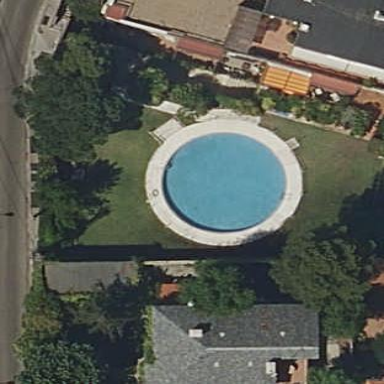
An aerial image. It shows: Swimming pool located in leisure land.